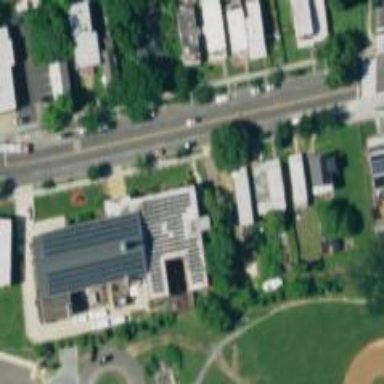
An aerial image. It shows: Kindergarten.